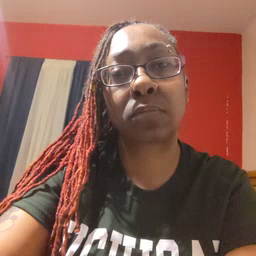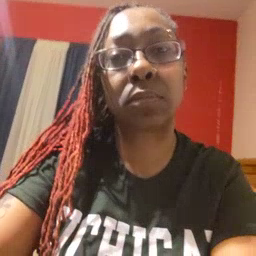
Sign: grandma